Question: In my site design, I need to have a div centered on the page 1280 pixels wide.
The content within the div will be centered and 960px wide to accomodate most browser sizes.
I need the extra width on the outer div to have hidden overflow on the left/right sides evenly so that the div spills outside the viewing window as the browser is resized/gets smaller.
The layout is currently similar to this:
'''
<div> //outer div: width 100%
<div> //inner div: width 1280 pixels wide with background
<div> //centered content: 960px wide
</div>
</div>
'''

In the image above, the darker blue is 1280px wide. The lighter blue is 960px wide, centered on page.
I need the darker blue to overflow(hidden) off of both sides of the screen when the browser is resized..eventually leaving only the lighter blue centered before a horizontal scroll bar appears.
Any ideas?
My current problem is that the outer 1280px div will not overflow properly causing the center div to come off of center.
<URL>
In the fiddle above, you can see that the outer div does not overflow evenly when you decrease the window size.
What I want to avoid is the horizontal scroll bar appearing until the 960 wide div is reached. Sorry I should have been more clear
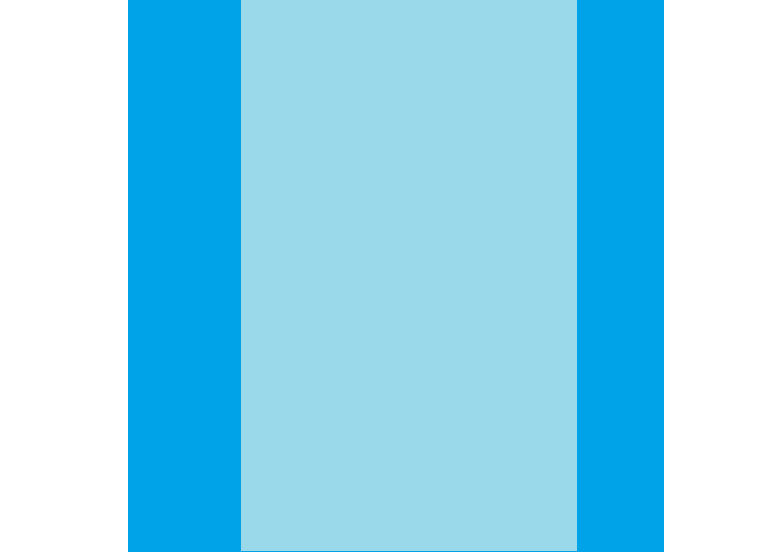
Answer: '''
body
{
background-color: #00a2e8;
width: 100%;
}
.content
{
background-color: #99d9ea;
width: 960px;
margin: 0 auto;
min-height: 1000px
}
'''